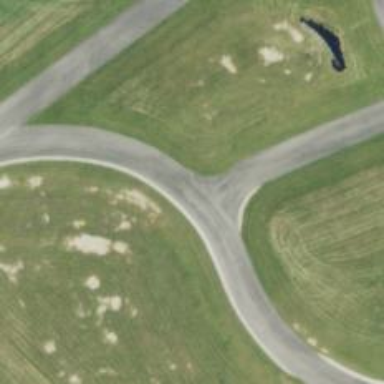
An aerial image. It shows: Raceway road.